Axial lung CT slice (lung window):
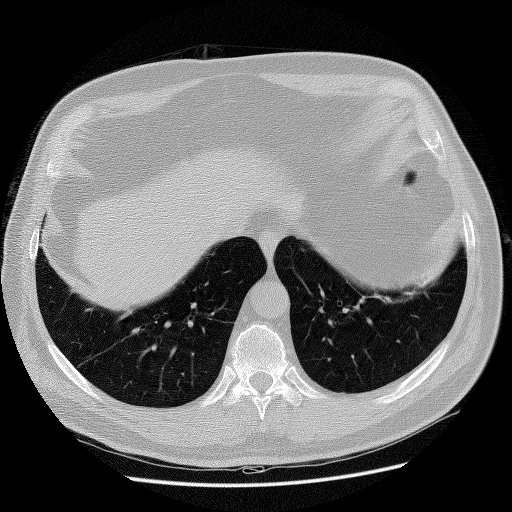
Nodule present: no